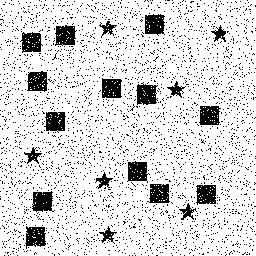
Squares: 13
Triangles: 0
Stars: 7
Total shapes: 20